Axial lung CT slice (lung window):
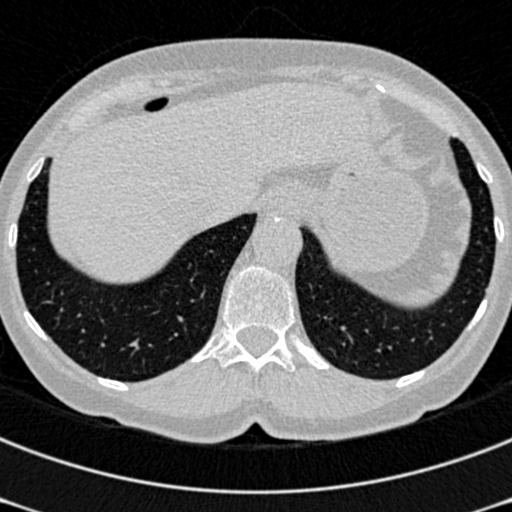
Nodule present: no